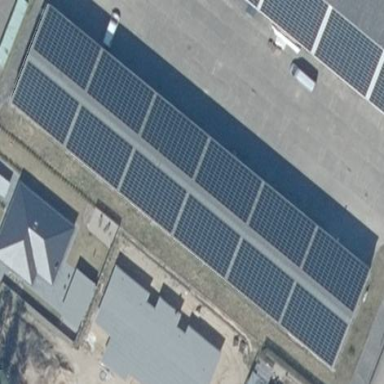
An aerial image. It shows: Building equipped with solar photovoltaic panel for generating electricity. The small installation is solar power generator.